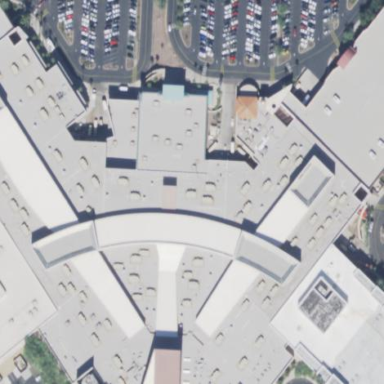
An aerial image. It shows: Retail building in mall.